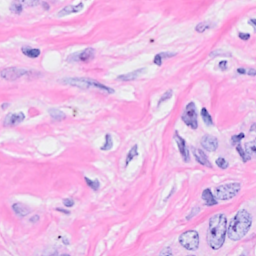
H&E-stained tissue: Breast